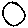
Label: circle